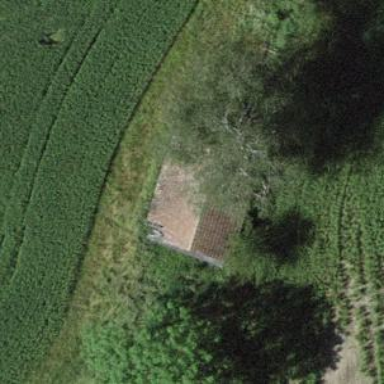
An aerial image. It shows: Barn.